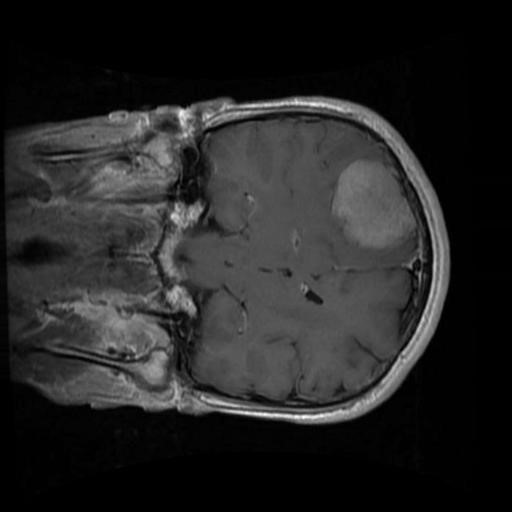
Label: brain_menin